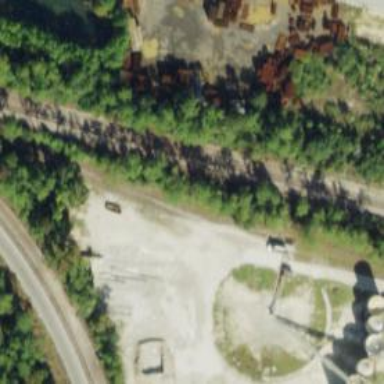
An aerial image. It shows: Railway spur service line used for aggregate transportation.